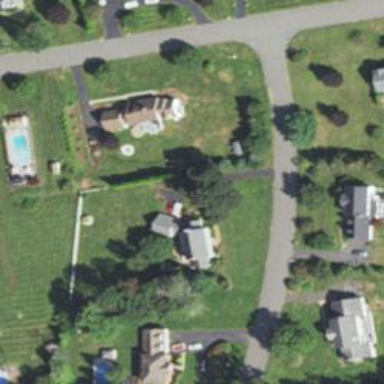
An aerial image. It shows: Driveway.